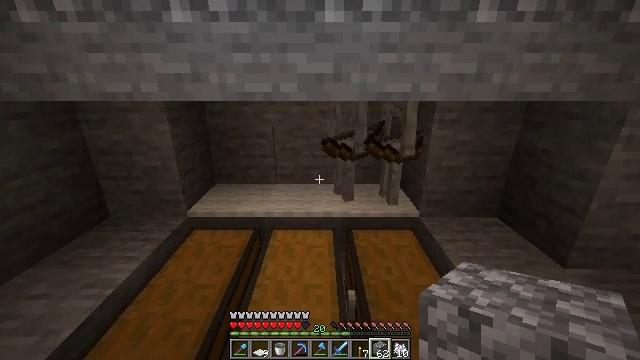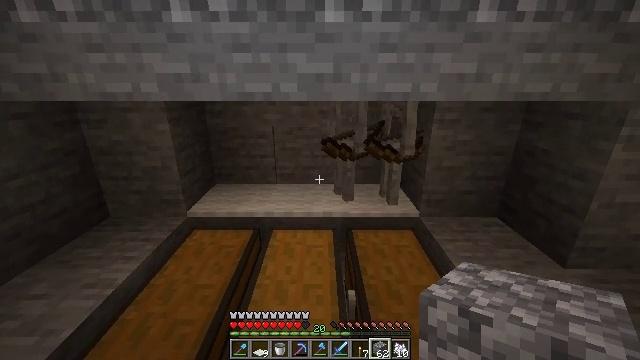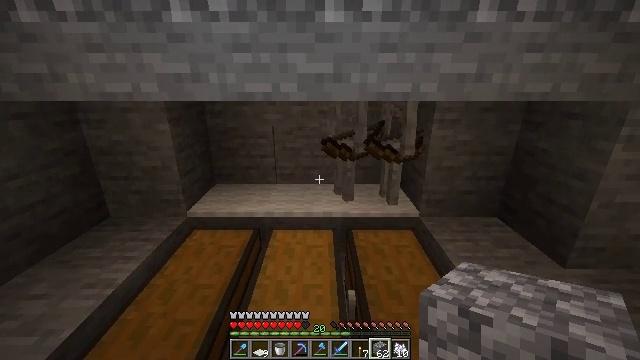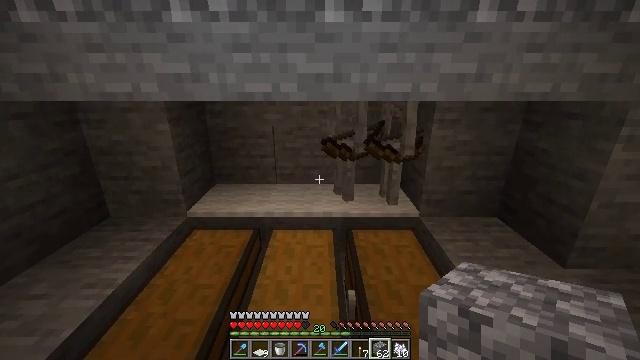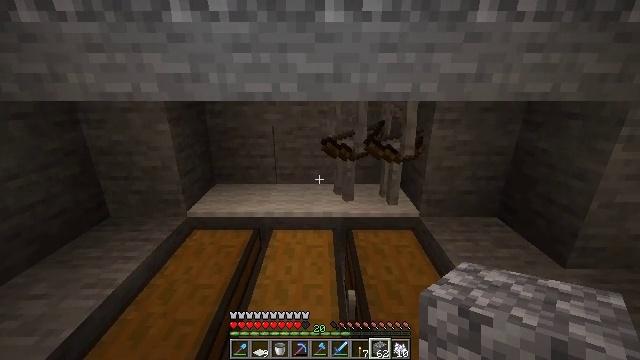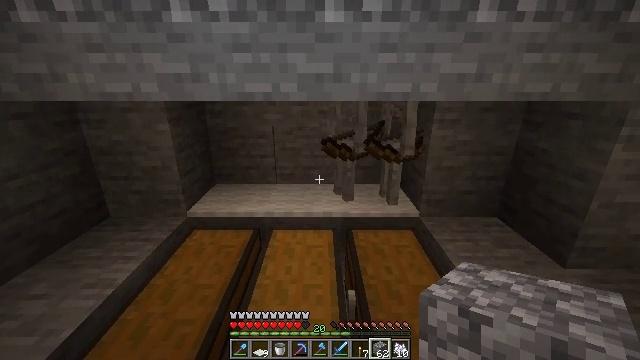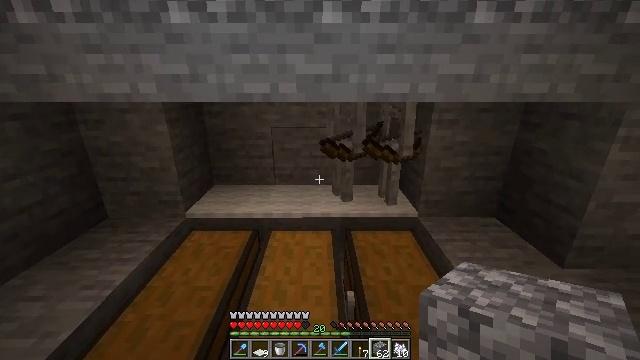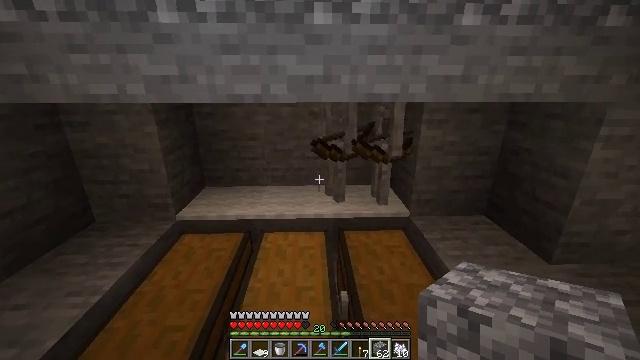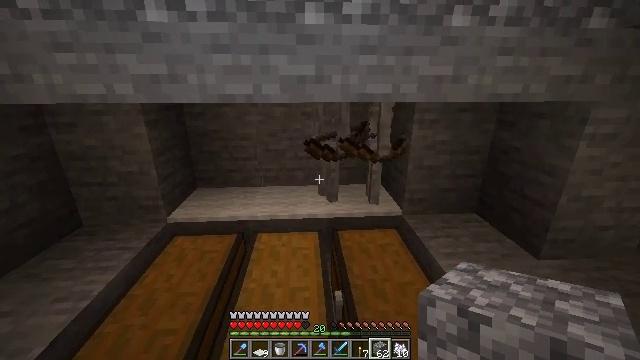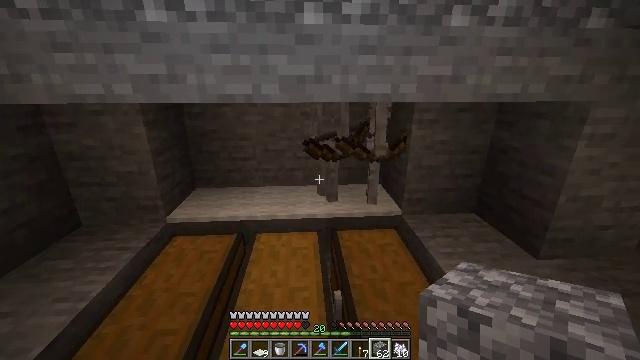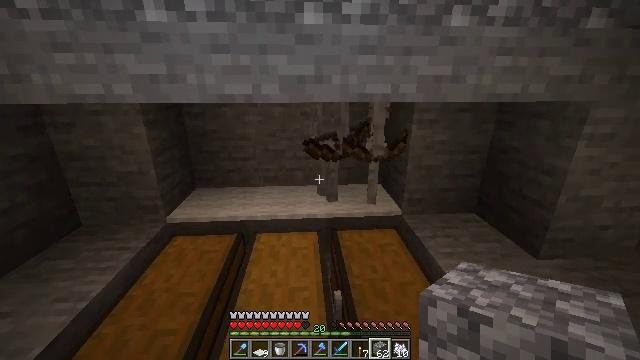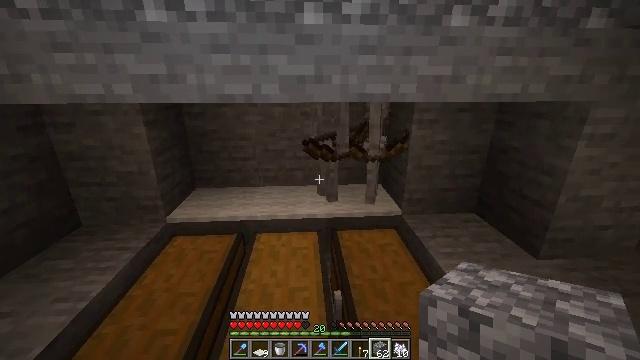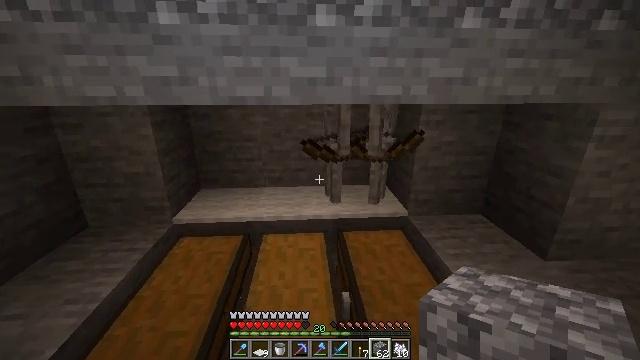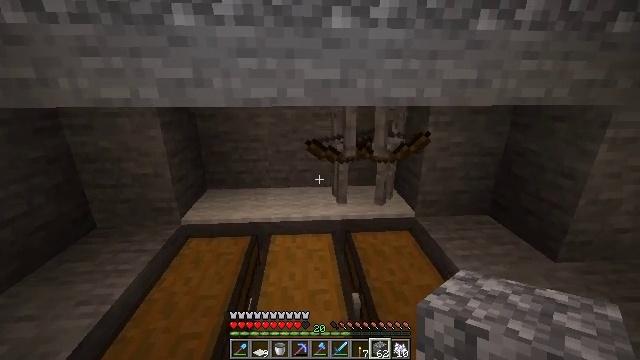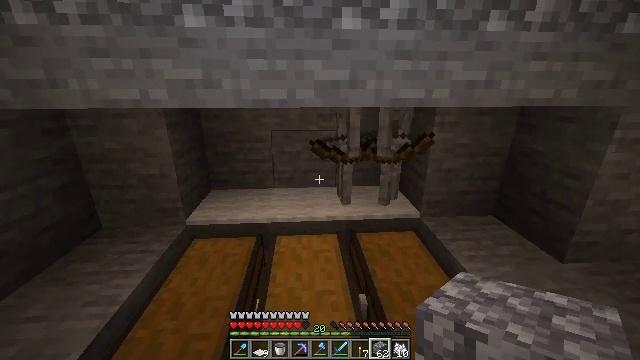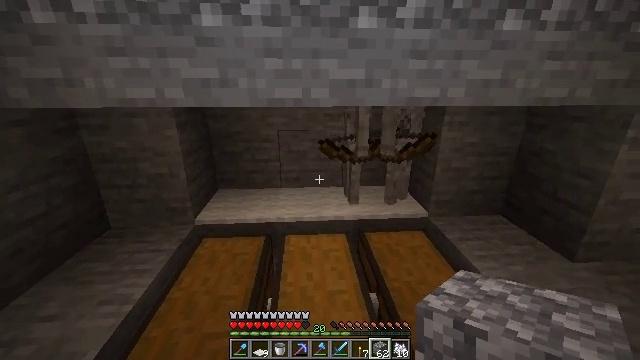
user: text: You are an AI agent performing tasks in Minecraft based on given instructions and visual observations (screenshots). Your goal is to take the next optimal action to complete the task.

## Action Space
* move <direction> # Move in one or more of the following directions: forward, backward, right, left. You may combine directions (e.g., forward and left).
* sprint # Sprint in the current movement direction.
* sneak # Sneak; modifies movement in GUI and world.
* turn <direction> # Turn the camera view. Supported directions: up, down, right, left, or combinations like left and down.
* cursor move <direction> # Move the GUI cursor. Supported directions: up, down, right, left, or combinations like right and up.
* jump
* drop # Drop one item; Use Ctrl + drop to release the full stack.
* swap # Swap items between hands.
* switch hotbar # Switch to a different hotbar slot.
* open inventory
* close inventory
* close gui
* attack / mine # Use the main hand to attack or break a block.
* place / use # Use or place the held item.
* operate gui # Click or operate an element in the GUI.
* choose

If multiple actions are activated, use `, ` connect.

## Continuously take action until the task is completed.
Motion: motion action
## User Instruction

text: Kill a skeleton.
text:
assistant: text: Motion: no_op
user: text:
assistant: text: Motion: no_op
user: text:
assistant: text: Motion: no_op
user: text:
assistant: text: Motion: no_op
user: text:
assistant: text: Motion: no_op
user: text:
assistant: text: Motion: no_op
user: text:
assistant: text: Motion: turn right
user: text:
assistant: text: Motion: turn right
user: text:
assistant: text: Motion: no_op
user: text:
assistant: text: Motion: no_op
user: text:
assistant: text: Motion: no_op
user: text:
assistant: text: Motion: move left
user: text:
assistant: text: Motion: move left
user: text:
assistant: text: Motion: no_op
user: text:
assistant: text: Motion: no_op
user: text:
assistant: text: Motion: no_op
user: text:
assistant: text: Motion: no_op
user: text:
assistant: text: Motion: no_op
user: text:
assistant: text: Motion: no_op
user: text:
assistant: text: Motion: no_op
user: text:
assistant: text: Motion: no_op
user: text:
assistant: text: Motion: no_op
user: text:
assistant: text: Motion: no_op
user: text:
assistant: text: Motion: no_op
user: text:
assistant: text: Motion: no_op
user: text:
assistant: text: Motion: no_op
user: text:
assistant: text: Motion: no_op
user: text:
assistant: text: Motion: no_op
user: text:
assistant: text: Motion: no_op
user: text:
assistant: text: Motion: no_op